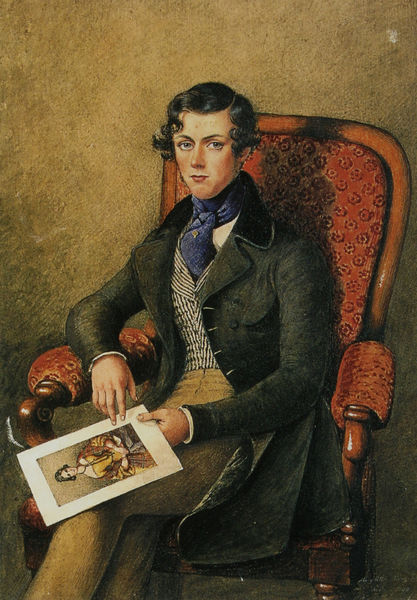
Titel: Porträt Johann Anton Philipp Sarg
Künstler: Mary Ellen Best
Institution: Privatsammlung
Schlagwörter: blau, dunkel, gemälde, hand, mann, schatten, gelb, grün, ocker, sitzen, braun, finger, frau, frisur, grau, haar, hell, hintergrund, holz, kleid, licht, mund, nase, orange, raum, schwarz, stuhl, weiss, zimmer, blick, rot, schal, tuch, beige, malerei, muster, rock, anzug, hemd, hose, jacke, jung, wand, arm, arme, augen, falten, gesicht, halten, kragen, samt, ärmel, bild, bildnis, hals, herr, hände, innenraum, portrait, porträt, öl, haare, mantel, sessel, sitzend, stoff, innen, blatt, augenbrauen, england, frontal, knopf, locke, locken, scheitel, vornehm, beine, wangen, liebe, armlehne, lehne, sitz, backen, farben, farbe, linien, lehnen, falte, polster, tapete, weib, krawatte, ernst, knopfloch, glanz, halstuch, seitenansicht, tusch, gestreift, streifen, faltenwurf, edel, junge, wange, ellenbogen, zeigen, aufstützen, knöpfe, nachdenken, gehrock, jackett, oberkörper, weste, foto, knabe, porträts, tasche, ehefrau, portraits, photo, biedermeier, sessek, verschränkt, jüngling, armlehnen, frontalansicht, junger mann, verliebt, dandy, leibe, auen, bild im bild, drehung, geliebte, jackentasche, bartlos, druk, polstersessel, sesel, gelockt, mannn, verweis, boheme, bidermeier, koten, verlobte, frauenbild, kneistück, verweisen, roter samt